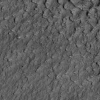
Atmospheric dust classification: not_dusty